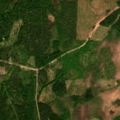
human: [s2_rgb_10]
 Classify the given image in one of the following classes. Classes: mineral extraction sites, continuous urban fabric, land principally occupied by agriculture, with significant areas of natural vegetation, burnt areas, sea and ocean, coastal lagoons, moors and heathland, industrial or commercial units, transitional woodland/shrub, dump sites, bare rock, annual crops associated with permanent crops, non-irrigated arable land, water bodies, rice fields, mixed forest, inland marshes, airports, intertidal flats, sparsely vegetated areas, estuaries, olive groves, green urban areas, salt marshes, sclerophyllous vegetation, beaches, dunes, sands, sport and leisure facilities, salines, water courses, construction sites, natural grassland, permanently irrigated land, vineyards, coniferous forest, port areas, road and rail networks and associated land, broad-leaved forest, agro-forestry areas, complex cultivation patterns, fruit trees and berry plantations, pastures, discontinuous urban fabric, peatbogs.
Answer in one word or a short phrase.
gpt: coniferous forest, mixed forest, transitional woodland/shrub